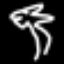
Label: palm tree